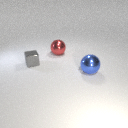
small gray metal cube behind large blue metal sphere